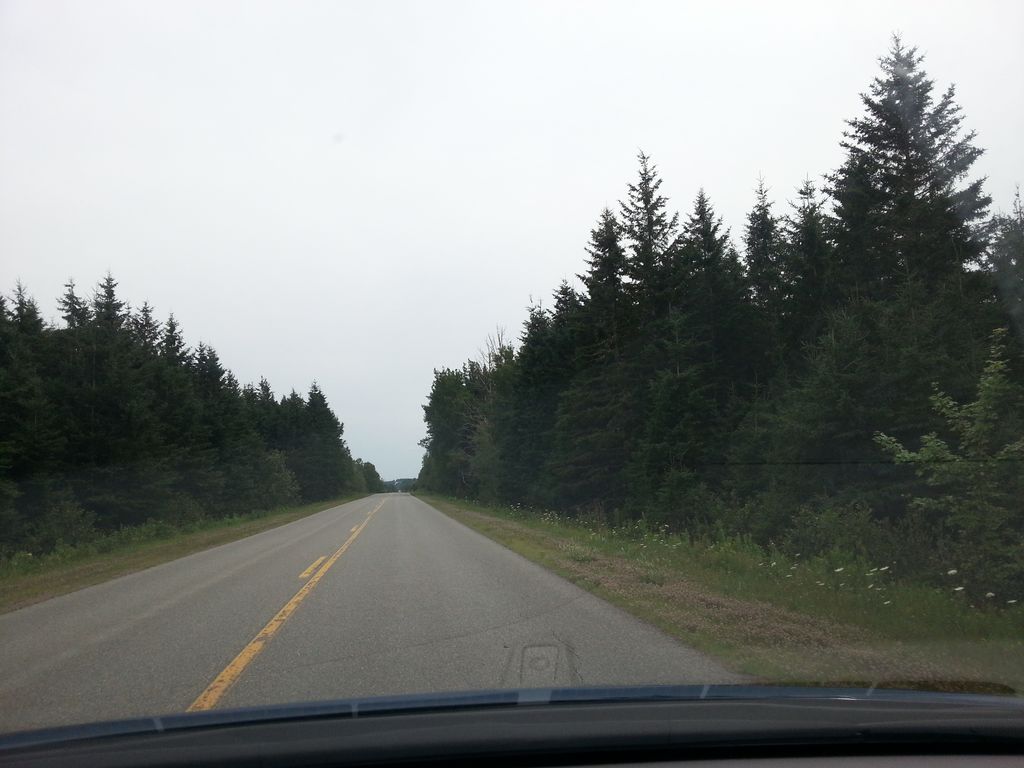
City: charlottetown